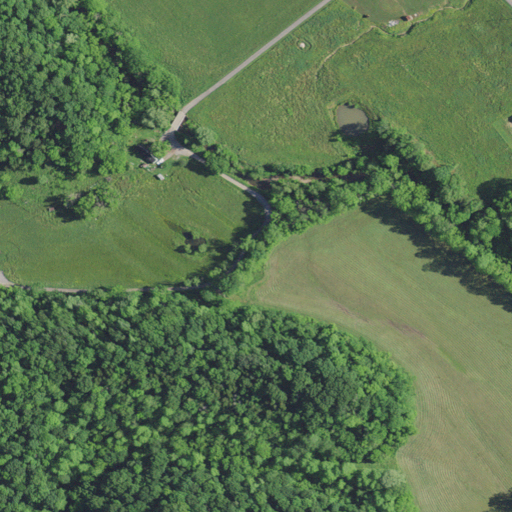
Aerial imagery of valley in Kentucky named Dug Road Hollow containing deciduous forest, pasture, mixed forest, open development, cultivated crops, and barren land